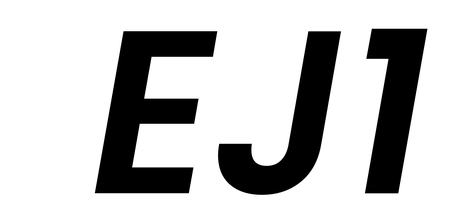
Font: Poppins-SemiBoldItalic